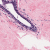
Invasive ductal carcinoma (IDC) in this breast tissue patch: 0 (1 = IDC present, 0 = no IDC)